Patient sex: F
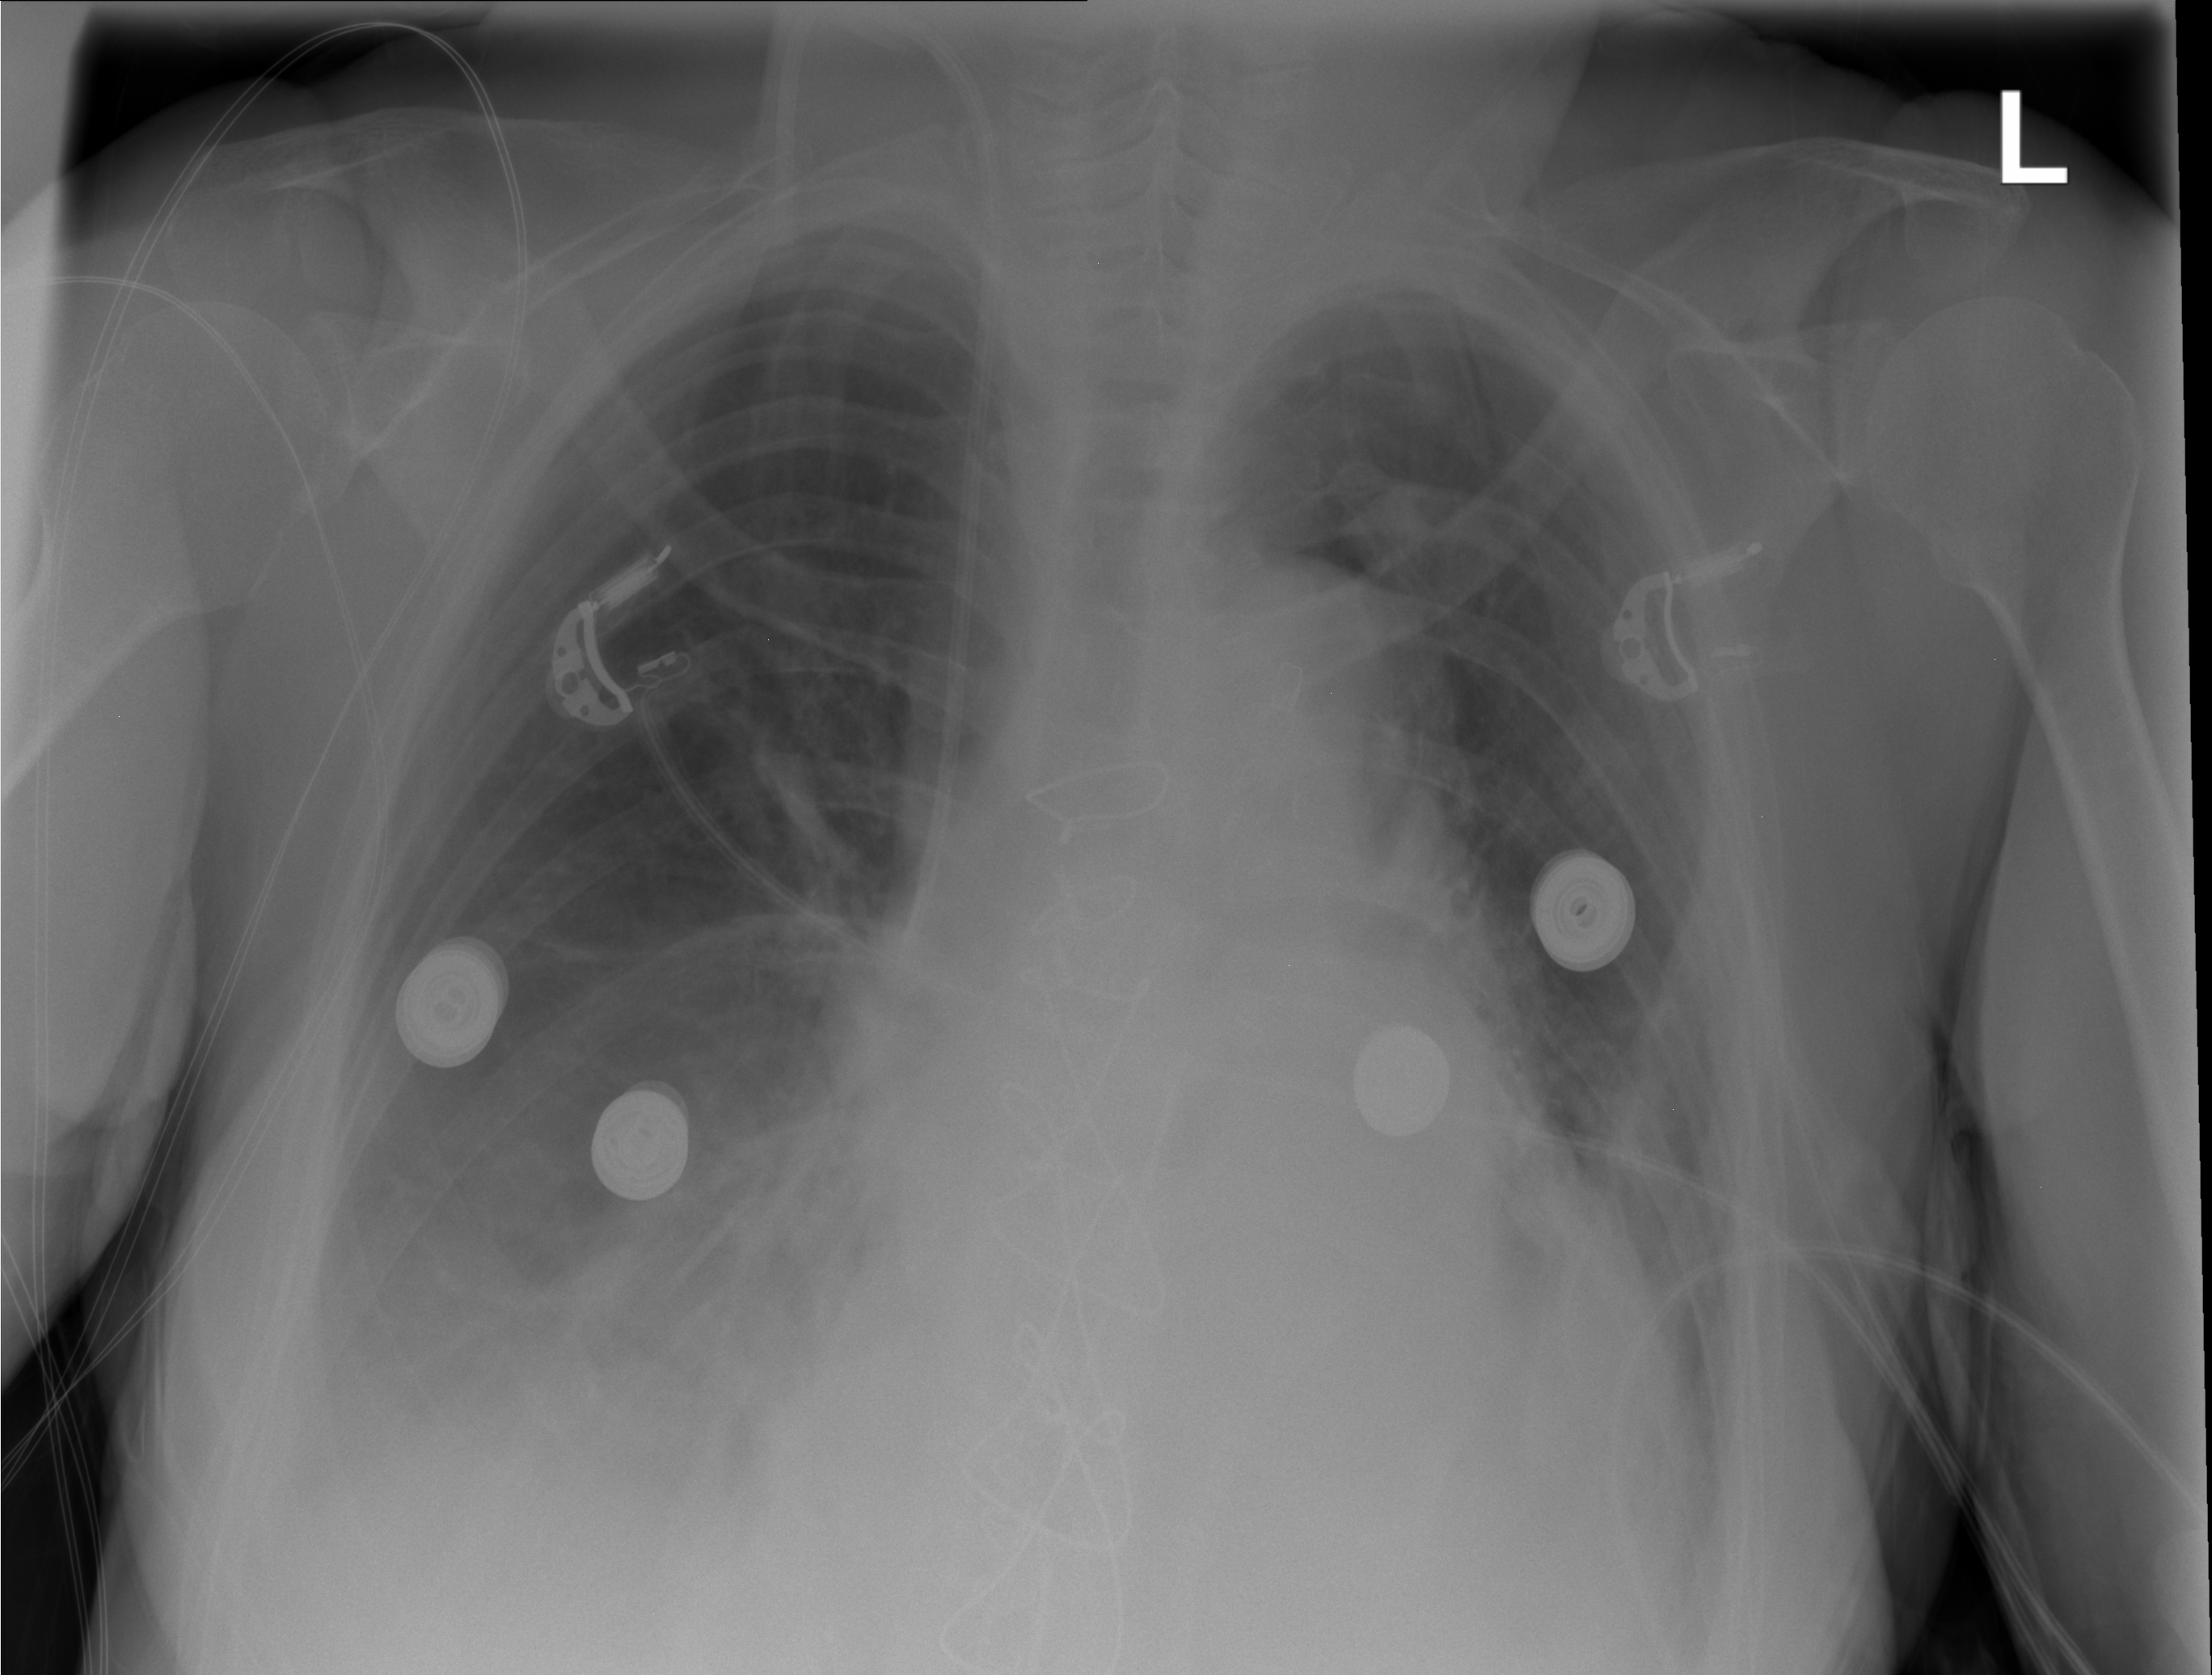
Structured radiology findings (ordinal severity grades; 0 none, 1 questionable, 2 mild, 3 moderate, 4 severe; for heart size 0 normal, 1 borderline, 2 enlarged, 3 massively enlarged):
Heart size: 2
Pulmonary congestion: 2
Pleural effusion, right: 2
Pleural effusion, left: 1
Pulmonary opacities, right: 0
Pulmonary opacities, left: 0
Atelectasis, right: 2
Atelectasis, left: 2